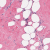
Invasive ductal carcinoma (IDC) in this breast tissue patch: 1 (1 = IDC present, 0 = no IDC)